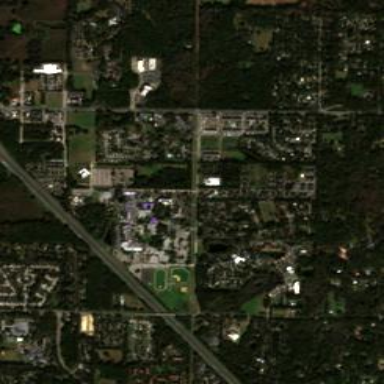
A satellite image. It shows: College.